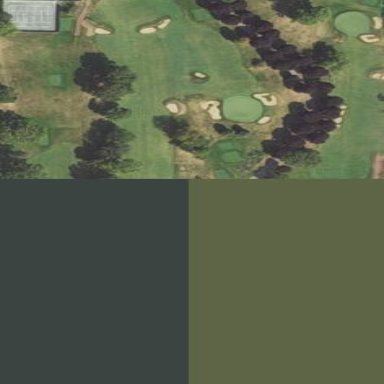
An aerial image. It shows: Scenic golf fairway.